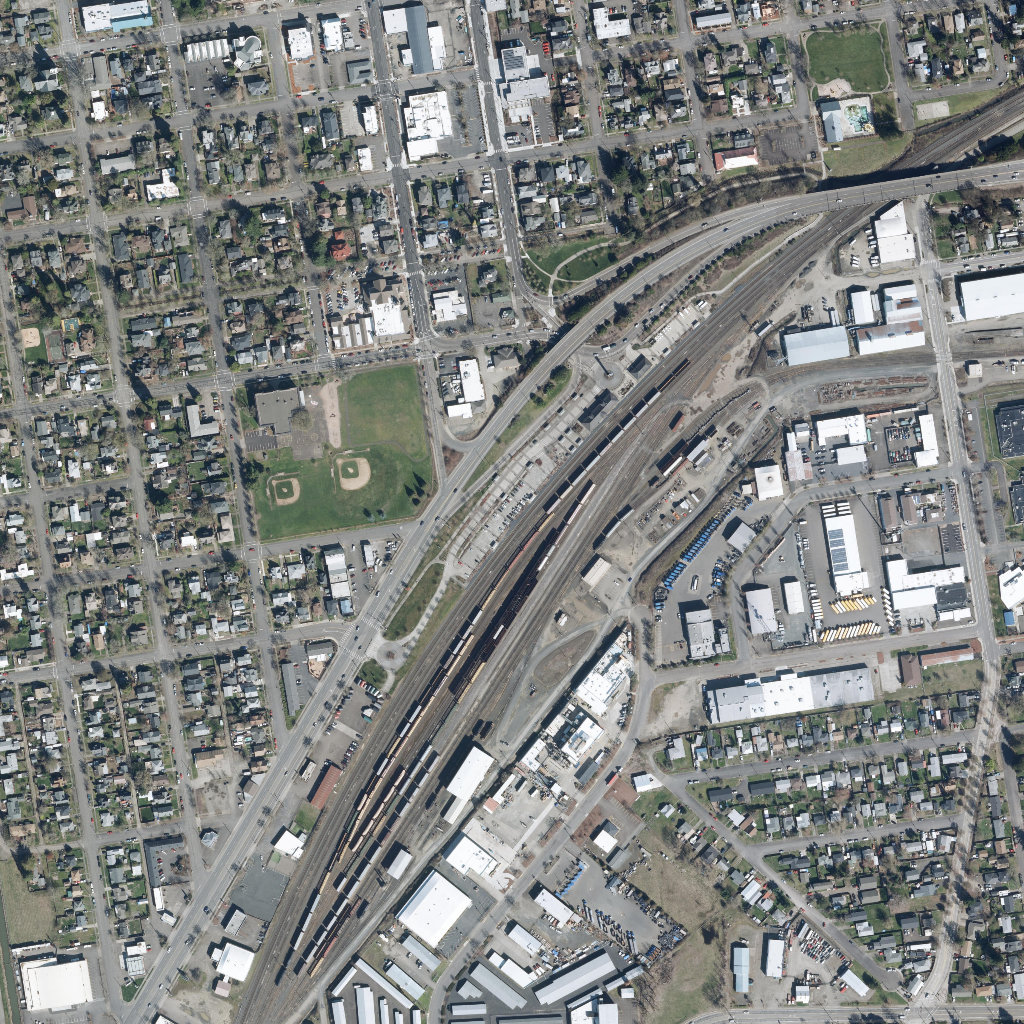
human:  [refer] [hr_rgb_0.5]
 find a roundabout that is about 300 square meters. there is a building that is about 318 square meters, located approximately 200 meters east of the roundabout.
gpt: <box>[[37, 62, 38, 65, 0]]</box>

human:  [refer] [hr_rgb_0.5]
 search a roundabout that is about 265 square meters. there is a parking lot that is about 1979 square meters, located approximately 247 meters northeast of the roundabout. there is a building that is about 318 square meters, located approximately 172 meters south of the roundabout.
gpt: <box>[[58, 35, 60, 37, 0]]</box>